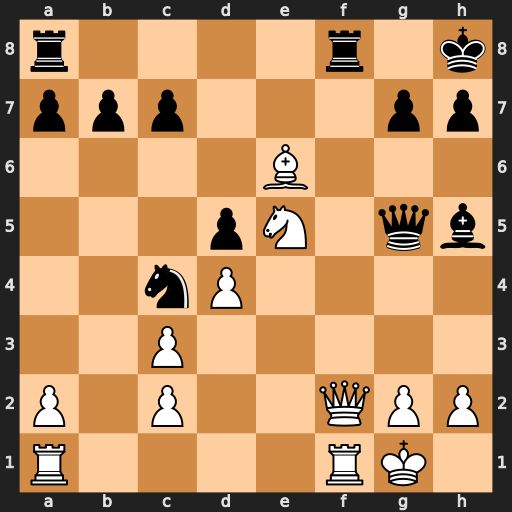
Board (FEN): r4r1k/ppp3pp/4B3/3pN1qb/2nP4/2P5/P1P2QPP/R4RK1
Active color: w
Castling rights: -
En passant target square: -
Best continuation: Qxf8+ Rxf8 Rxf8#